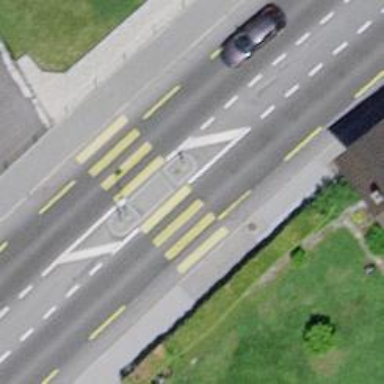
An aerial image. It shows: Uncontrolled road crossing with island and markings.